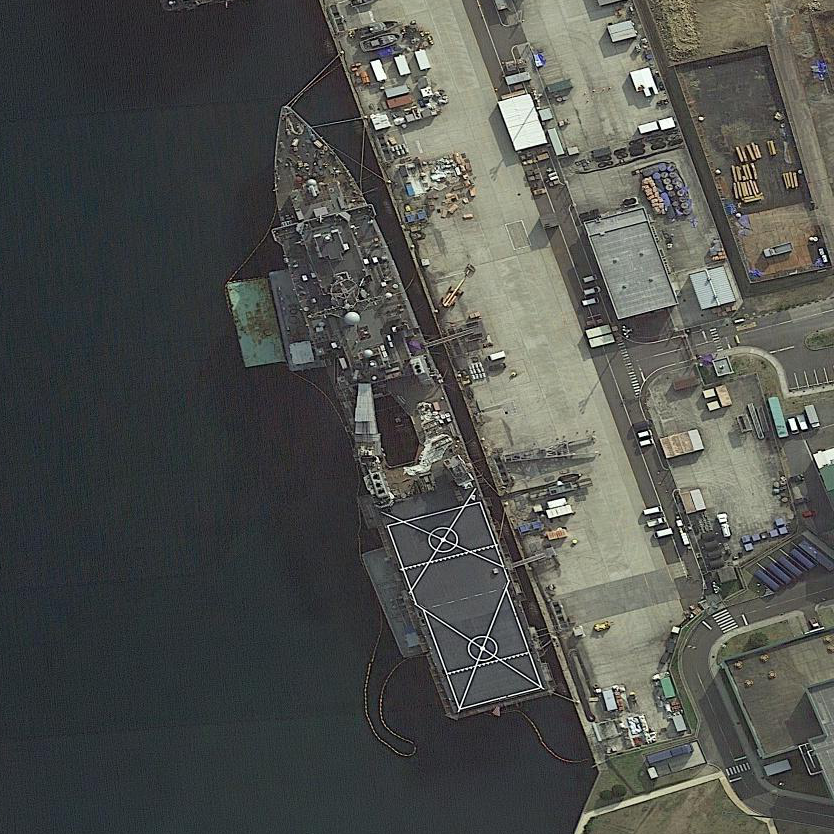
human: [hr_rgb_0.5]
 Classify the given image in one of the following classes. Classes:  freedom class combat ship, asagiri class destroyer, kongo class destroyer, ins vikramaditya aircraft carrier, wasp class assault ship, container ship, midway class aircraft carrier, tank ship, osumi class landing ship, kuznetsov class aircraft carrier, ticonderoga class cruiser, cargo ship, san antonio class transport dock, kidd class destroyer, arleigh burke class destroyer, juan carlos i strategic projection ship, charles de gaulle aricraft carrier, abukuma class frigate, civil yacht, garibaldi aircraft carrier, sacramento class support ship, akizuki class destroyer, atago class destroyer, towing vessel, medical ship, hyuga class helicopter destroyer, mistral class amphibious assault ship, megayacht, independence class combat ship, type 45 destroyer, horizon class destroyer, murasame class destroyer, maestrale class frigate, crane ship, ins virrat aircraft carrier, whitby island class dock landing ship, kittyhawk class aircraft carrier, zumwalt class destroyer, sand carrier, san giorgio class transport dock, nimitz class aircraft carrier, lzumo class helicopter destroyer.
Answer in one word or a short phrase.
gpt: Whitby Island class dock landing ship